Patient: sex F, age 31
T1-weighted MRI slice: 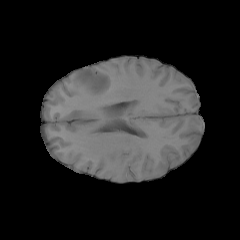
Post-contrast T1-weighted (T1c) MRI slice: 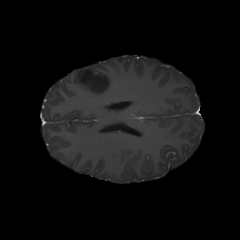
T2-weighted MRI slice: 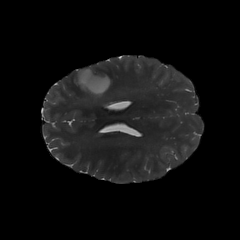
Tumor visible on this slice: yes
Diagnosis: Astrocytoma, IDH-mutant
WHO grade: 2